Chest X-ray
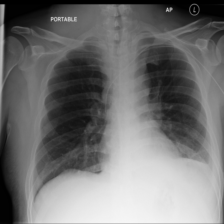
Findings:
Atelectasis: positive
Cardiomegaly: negative
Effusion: positive
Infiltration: positive
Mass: negative
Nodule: negative
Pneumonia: negative
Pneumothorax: negative
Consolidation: negative
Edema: negative
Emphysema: negative
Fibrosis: negative
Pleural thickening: positive
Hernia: negative